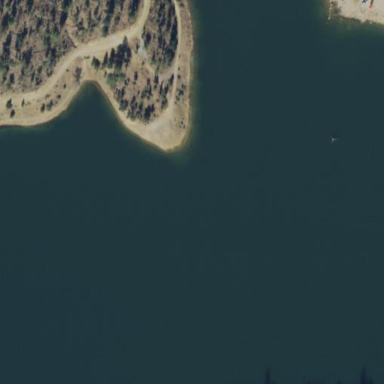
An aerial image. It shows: Reservoir lake surrounded by natural water.